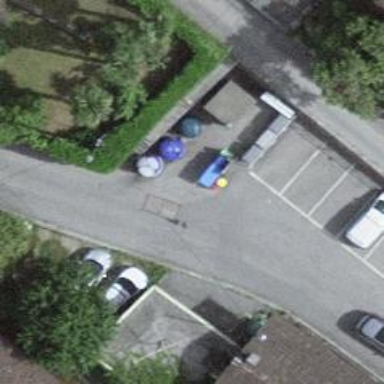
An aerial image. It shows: Recycling container for scrap metal.